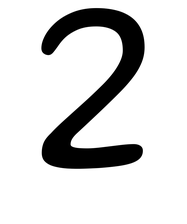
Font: Gluten_Light